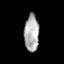
Tissue: prostate
Cell type: Fibroblasts
Senescence score: 0.736
Nuclear area (px): 526
Mean DAPI intensity: 175.494